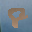
Label: 8